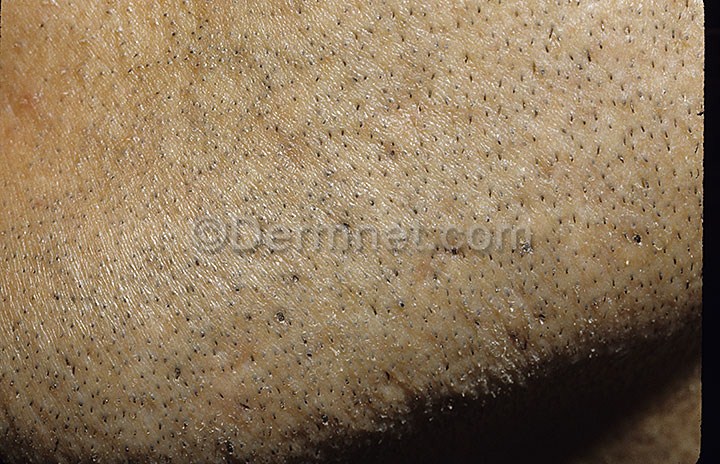
Disease: Hair Loss Photos Alopecia and other Hair Diseases